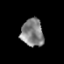
Tissue: prostate
Cell type: T cells
Senescence score: 0.2462
Nuclear area (px): 608
Mean DAPI intensity: 130.641